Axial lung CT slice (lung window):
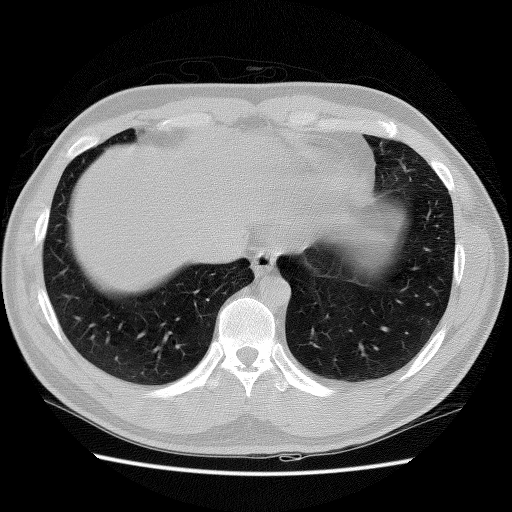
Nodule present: no